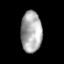
Tissue: prostate
Cell type: T cells
Senescence score: 0.3546
Nuclear area (px): 844
Mean DAPI intensity: 170.451